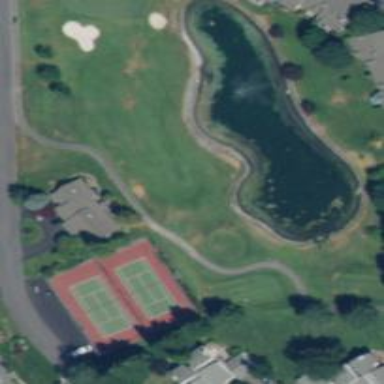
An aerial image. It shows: Water hazard on golf course.